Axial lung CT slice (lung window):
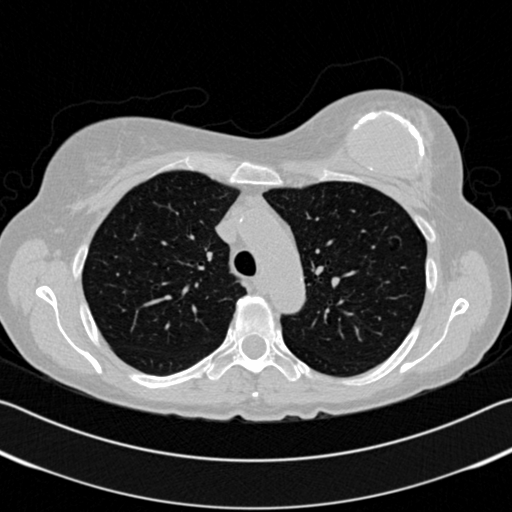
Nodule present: no